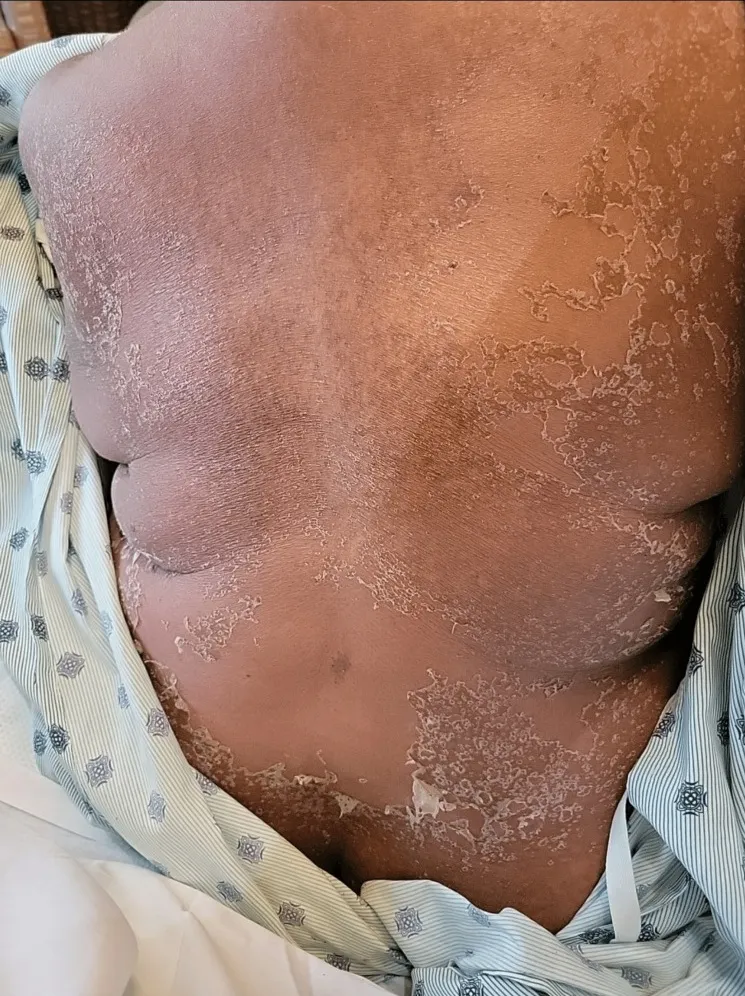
Dark red diffuse patch/plaque erythroderma sparing the skin folds. . There is increased superficial epidermal desquamation evident. Dark brown to black macules diffusely present across back within areas affected by patches.
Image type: medical_photograph (skin_photograph)